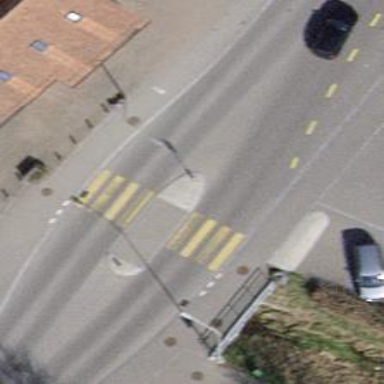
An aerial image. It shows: Marked crossing on footway.